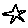
Label: star